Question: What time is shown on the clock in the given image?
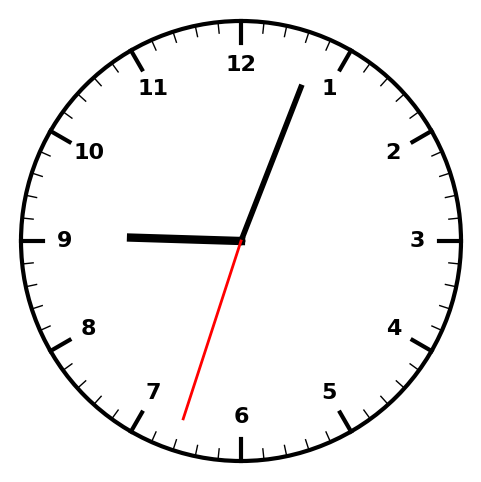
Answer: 09:03:33